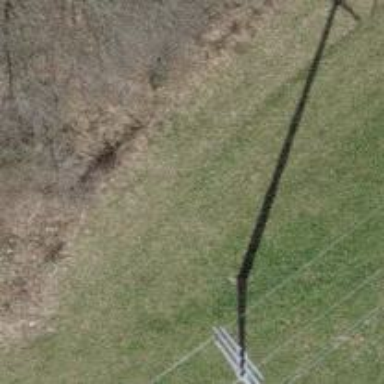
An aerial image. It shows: Concrete power pole.